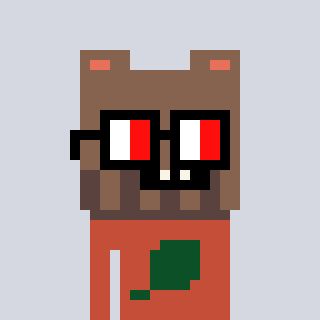
a pixel art character with square glasses with black frames and red eyes, a bear-shaped head and a rust-colored body on a cool background